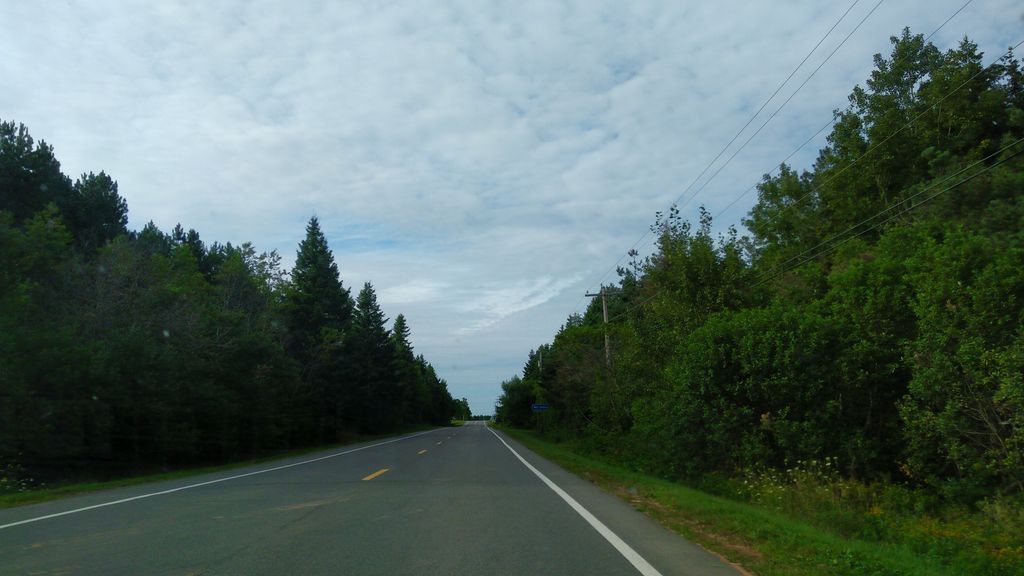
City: charlottetown